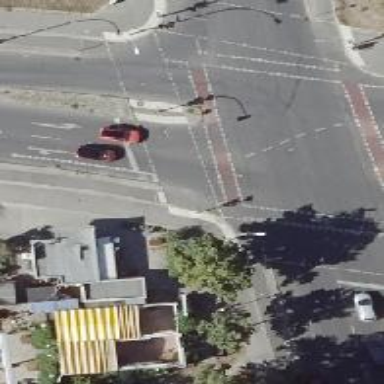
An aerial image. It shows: Road with traffic signals.